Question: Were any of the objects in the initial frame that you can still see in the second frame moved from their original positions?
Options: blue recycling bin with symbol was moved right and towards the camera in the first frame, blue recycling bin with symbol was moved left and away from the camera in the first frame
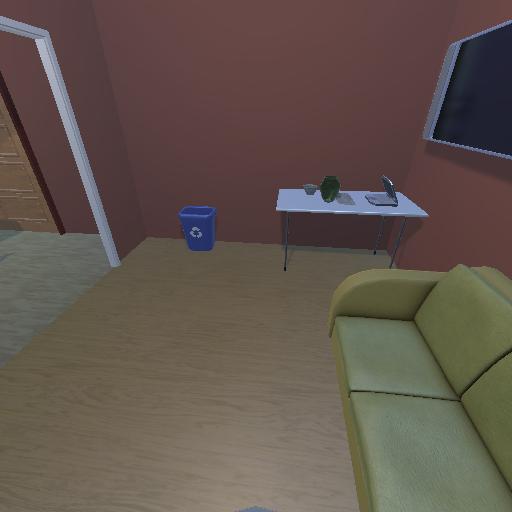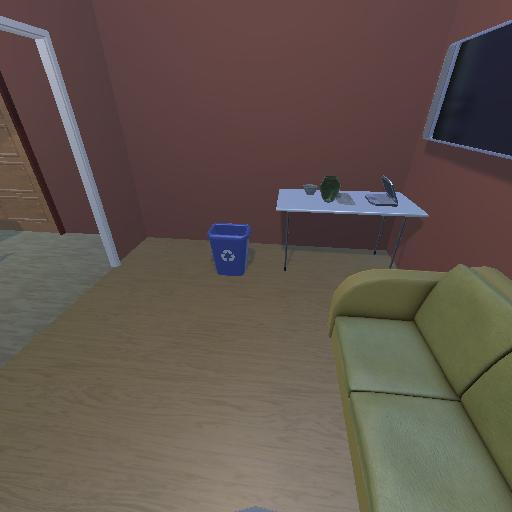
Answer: blue recycling bin with symbol was moved right and towards the camera in the first frame